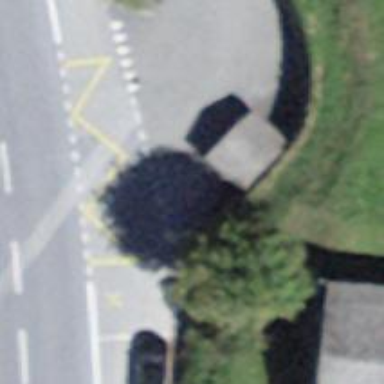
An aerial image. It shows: Bus stop along the road.